Field crop: tomato
Growth stage: 1
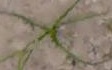
Species: cyperus